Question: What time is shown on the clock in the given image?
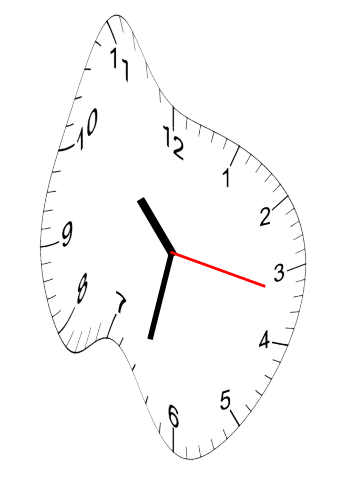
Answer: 10:32:17